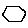
Label: hexagon